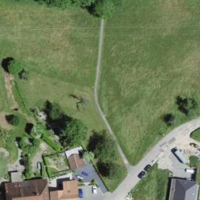
EUNIS habitat code: 24
Species observed at this site:
Mergus merganser